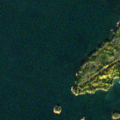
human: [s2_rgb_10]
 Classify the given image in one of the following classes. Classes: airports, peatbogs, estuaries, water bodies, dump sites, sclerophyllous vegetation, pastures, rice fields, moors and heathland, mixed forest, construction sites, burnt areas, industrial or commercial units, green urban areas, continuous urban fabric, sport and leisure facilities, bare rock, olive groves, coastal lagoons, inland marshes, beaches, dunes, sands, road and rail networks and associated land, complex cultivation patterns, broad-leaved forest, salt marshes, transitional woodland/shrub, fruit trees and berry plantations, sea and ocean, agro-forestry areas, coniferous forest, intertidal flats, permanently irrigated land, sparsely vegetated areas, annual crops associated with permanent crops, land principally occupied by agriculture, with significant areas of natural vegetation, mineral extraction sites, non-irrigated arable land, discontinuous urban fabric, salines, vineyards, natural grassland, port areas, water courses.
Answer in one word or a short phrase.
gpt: transitional woodland/shrub, sea and ocean